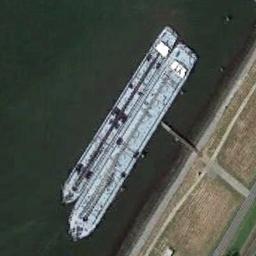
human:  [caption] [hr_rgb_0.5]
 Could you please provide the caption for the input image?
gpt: The two cargo ships of different sizes are docked at the dock and the water is dark green .

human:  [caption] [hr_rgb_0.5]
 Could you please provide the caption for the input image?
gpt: A ship is beside the dock .

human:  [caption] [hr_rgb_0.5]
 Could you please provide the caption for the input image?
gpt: Two light blue tankers docked at the dock .

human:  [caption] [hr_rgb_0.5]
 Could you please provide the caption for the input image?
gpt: There are two ships in the green water on the shore .

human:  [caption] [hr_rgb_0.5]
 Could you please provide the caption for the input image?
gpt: There are two blue ships at the harbor .